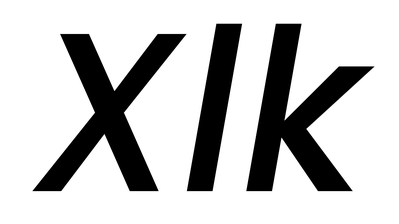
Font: Poppins-MediumItalic